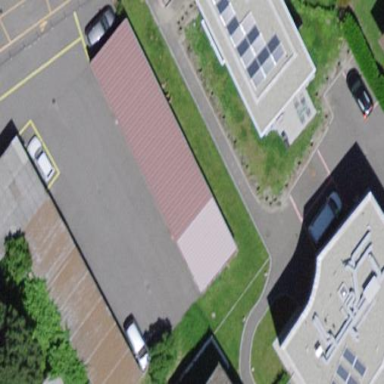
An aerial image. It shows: Group of garages.